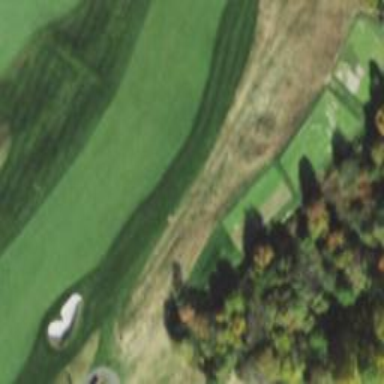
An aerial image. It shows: Golf hole.